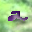
Label: 2